Question: I'm wanting to be able to create a banner of floating images based on what are uploaded via users. The tool needs to have images of 50x50 and 100x100. At the moment, I just want to randomly display the images and tried to apply float:left. However, as you can see below - it leaves gaps.
Is there an easy way to do this without programatically positioning the images?

If you want the code so far, it's here:
'''
.wall {
width: 300px;
background-color: red;
display: table;
}
.wall img {
float: left;
}
'''
and
'''
<div class="wall">
<img src="man1.png" alt=""/>
<!-- ETC... !-->
</div>
'''
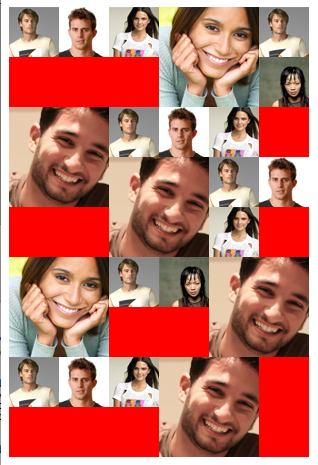
Answer: I think you will need to write some code. The first thing that I notice is that the gaps are all fillable by a 50x50 (the smallest) image. I would try implementing the following:
1. Fill the page with 50x50 images randomly.
2. Absolutely position a few 100x100 images. These will cover 4 underlying 100x100 images.
Seems like this will work (haven't tried), but hopefully that helps.
Bob